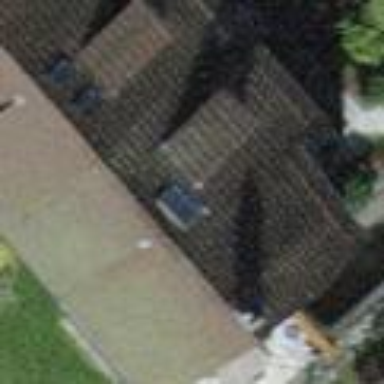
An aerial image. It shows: Building with tile roof.